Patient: sex M, age 51
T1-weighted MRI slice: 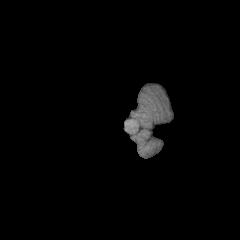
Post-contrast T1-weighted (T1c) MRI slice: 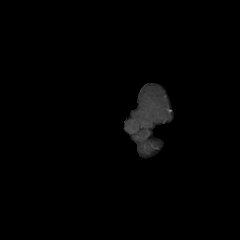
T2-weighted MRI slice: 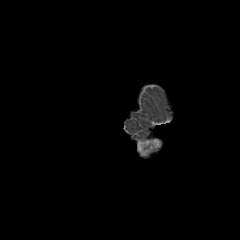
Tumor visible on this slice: no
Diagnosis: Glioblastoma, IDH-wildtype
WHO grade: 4